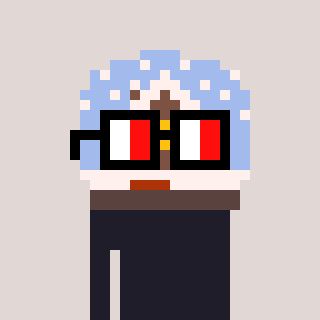
a pixel art character with square glasses with black frames and red eyes, a snow globe-shaped head and a gold-colored body on a warm background